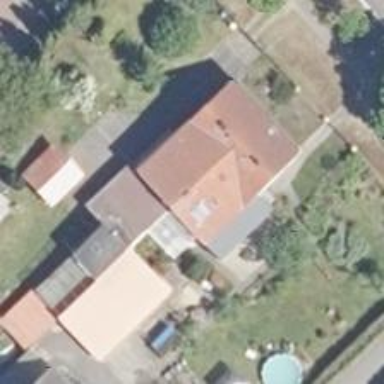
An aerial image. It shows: Terrace building.